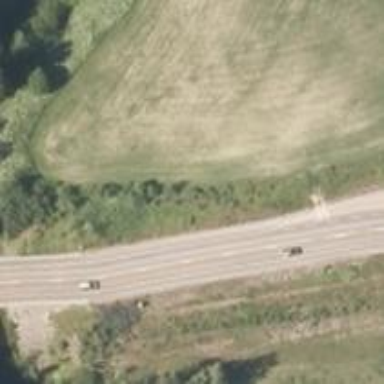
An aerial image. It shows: Asphalt trunk highway.